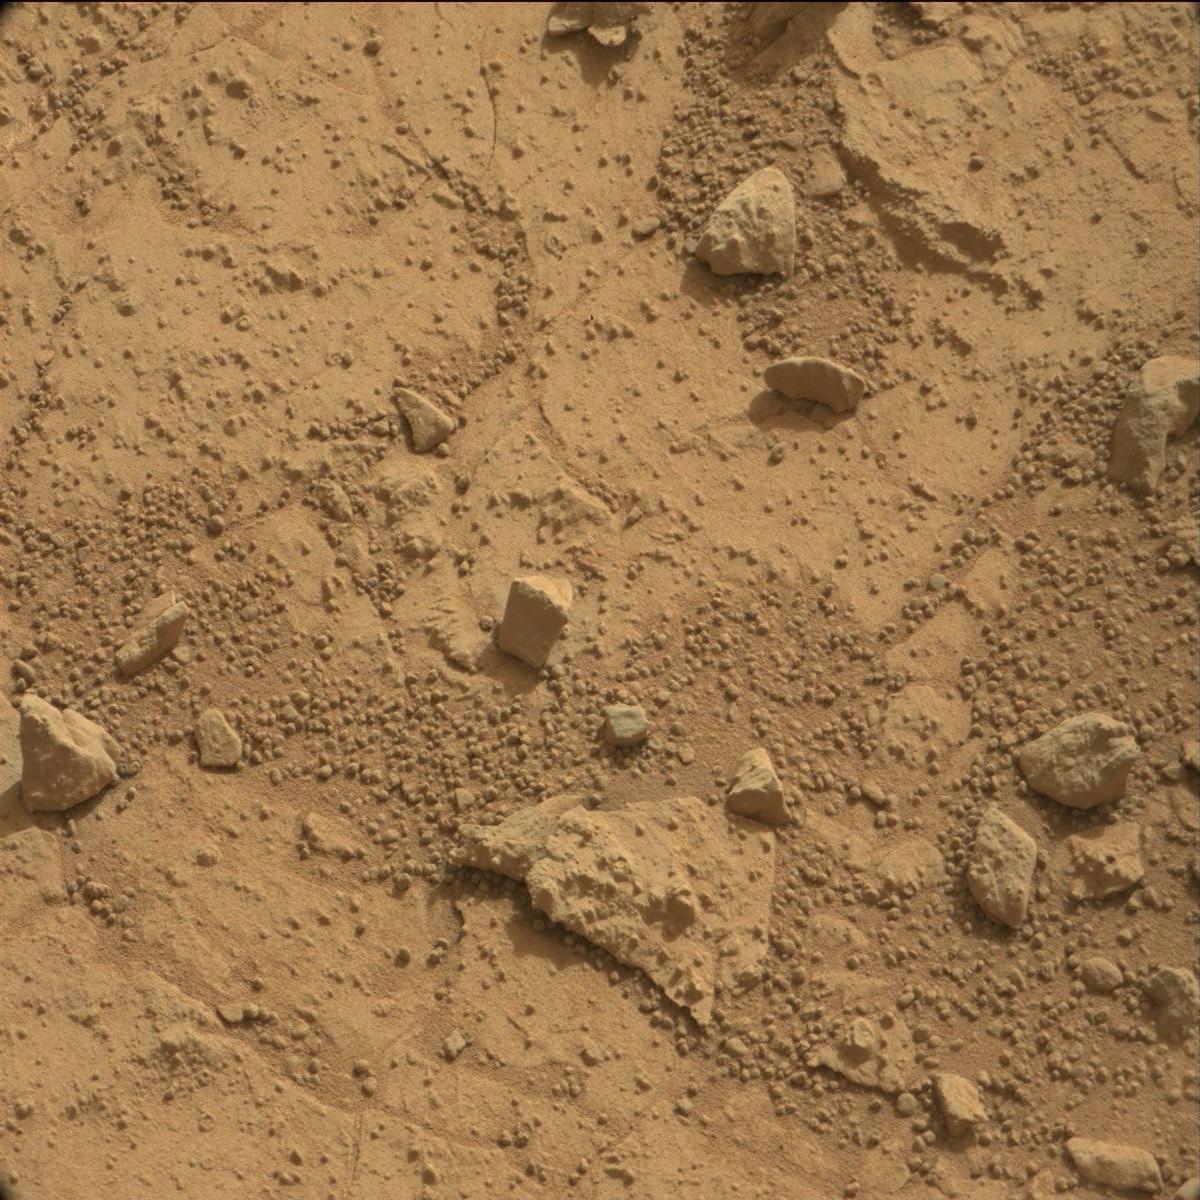
Terrain classes present: Bedrock, Rock, Sand / Soil